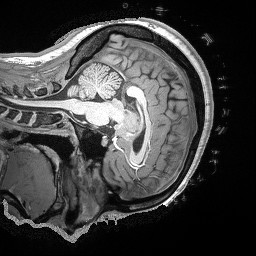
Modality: T1w
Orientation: sagittal
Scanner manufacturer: siemens
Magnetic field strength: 3 T
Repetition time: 2.53 s
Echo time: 0.00169 s